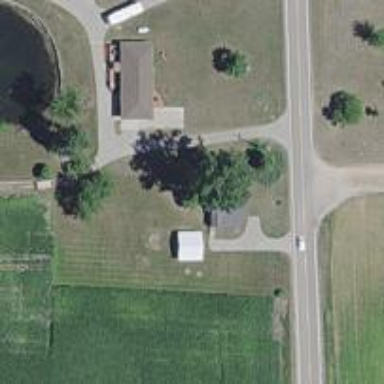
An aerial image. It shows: Driveway leading to service road.